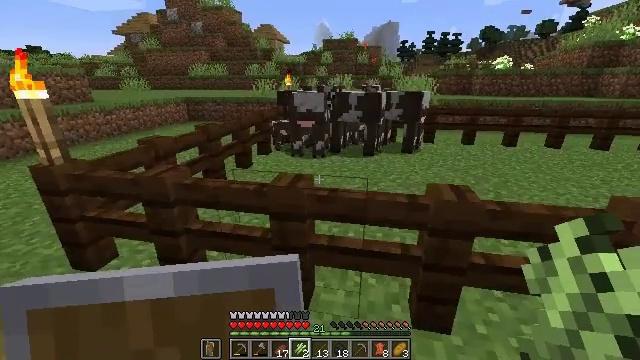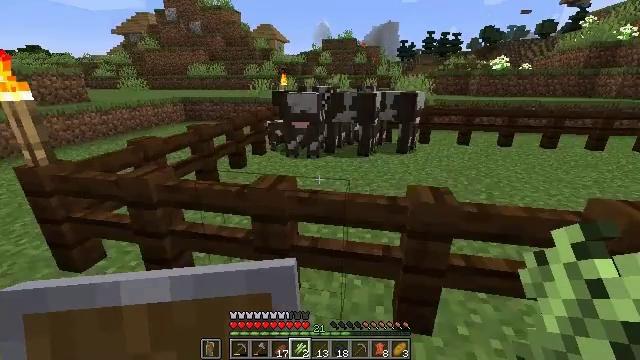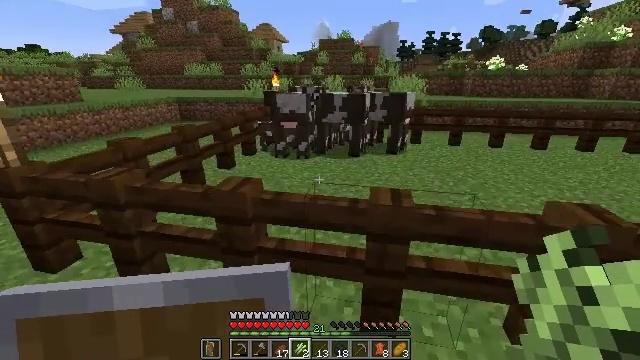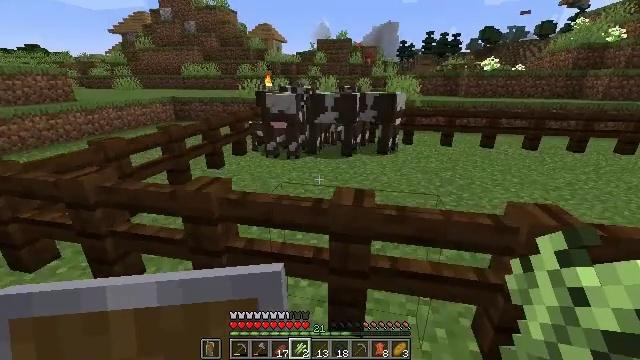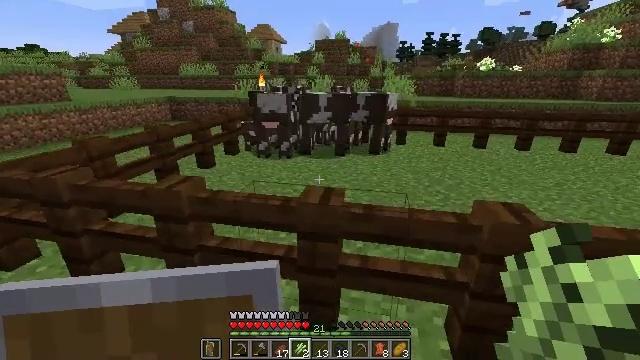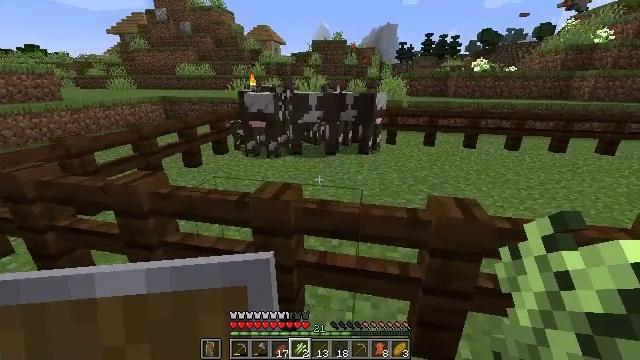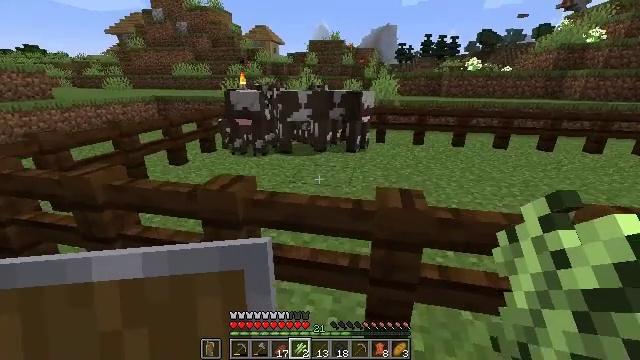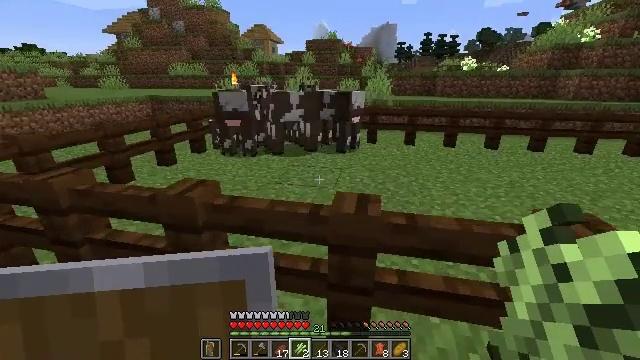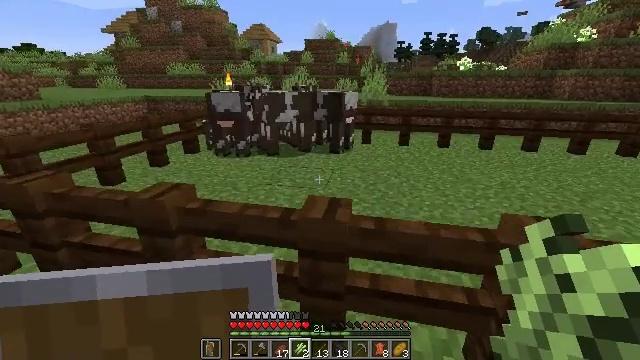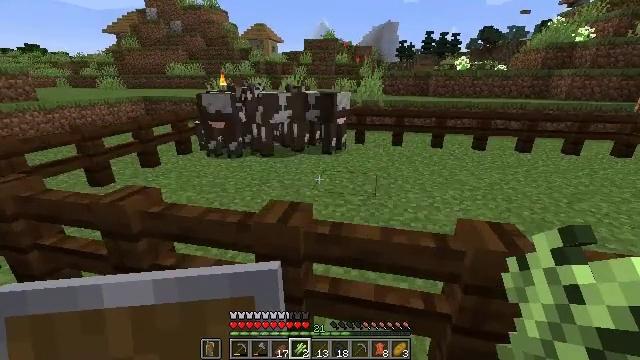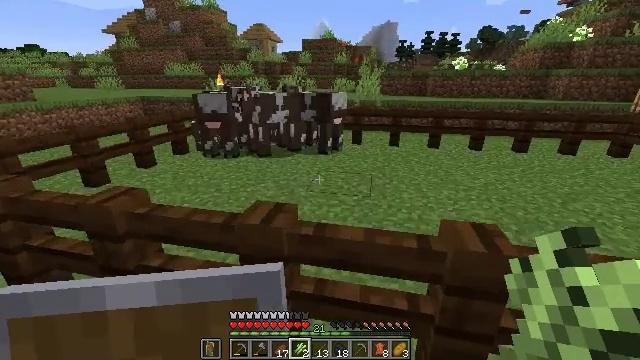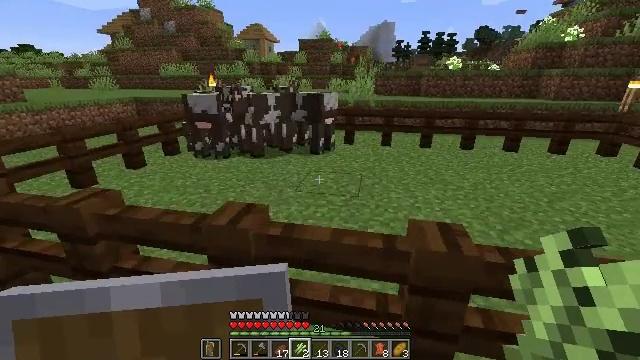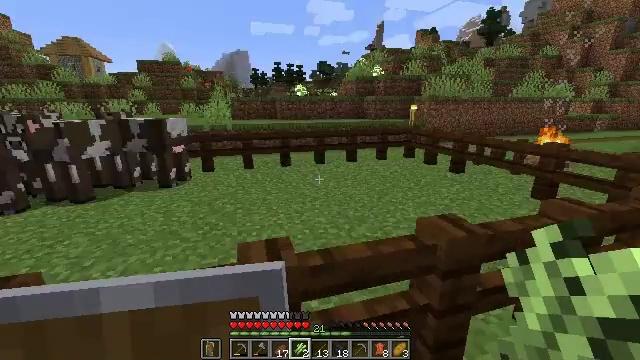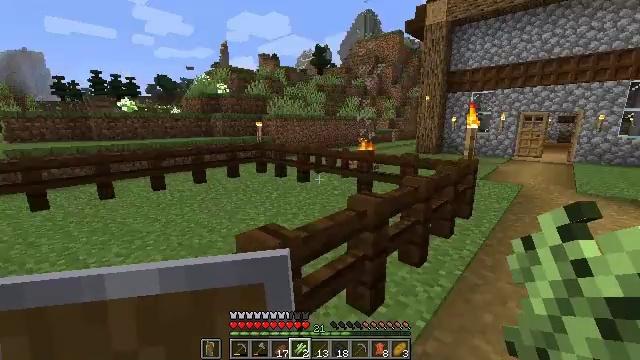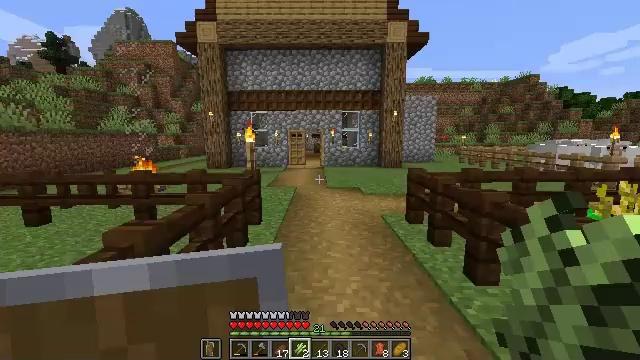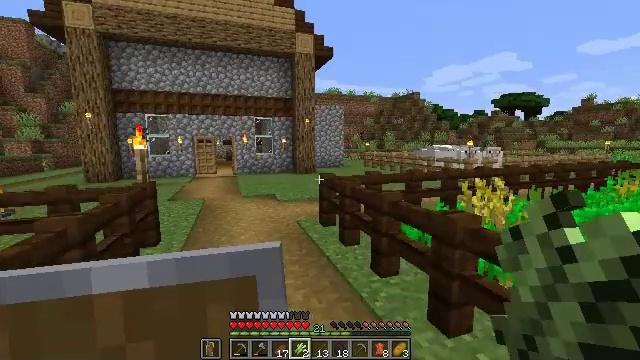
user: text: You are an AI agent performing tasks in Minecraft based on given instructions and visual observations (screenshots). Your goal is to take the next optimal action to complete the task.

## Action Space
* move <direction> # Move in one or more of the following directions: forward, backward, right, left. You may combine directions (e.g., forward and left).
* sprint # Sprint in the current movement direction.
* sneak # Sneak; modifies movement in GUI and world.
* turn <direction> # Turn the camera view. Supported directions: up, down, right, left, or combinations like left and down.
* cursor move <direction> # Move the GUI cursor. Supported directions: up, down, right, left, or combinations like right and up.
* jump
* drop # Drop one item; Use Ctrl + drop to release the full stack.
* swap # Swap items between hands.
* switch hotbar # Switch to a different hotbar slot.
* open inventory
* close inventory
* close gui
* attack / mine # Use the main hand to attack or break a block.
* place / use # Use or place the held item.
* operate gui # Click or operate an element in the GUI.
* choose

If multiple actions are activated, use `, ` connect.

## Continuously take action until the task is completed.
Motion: motion action
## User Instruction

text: Use the crafting table to produce paper.
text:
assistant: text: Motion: move right
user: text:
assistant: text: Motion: move right
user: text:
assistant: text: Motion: move right
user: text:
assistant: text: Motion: move right
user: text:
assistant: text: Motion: move right
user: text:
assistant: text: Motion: move right
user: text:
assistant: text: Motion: move right
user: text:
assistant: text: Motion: move right
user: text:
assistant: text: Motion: move right
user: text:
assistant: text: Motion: move right
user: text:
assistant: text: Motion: move right
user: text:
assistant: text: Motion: move right, turn right and up
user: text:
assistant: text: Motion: move right, turn right and up
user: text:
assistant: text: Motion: move right, turn right and up
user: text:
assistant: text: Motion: move forward and move right, turn right and up
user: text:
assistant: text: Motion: move forward and move right, sprint
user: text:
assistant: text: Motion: move forward, sprint
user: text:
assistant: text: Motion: move forward, sprint
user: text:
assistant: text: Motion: move forward, sprint
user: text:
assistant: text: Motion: move forward, sprint
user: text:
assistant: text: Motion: move forward, sprint
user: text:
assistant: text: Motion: move forward, sprint
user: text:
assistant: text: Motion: move forward, sprint, turn left
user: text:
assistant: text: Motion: move forward, sprint, turn left and down
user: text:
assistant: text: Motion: move forward, sprint, turn left and down
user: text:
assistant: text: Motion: move forward, sprint, turn left
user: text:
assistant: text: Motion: move forward, sprint
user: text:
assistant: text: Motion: move forward, sprint
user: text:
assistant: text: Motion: move forward, sprint
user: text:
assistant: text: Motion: move forward, sprint